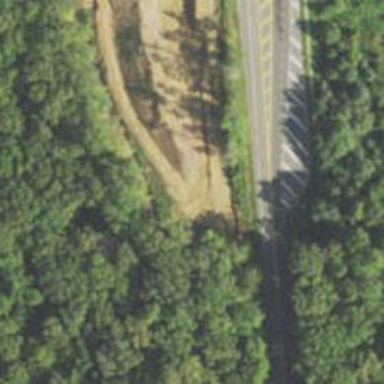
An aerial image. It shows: Stop road.